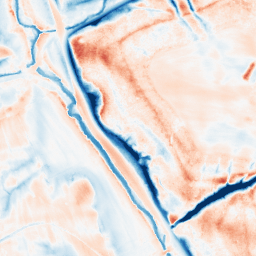
Category: trend_removal
Decomposition family: local_polynomial
Decomposition parameters: window_size: 31
degree: 3
Upsampling method: edge_directed
Upsampling parameters: scale: 4
Upsampling scale: 4